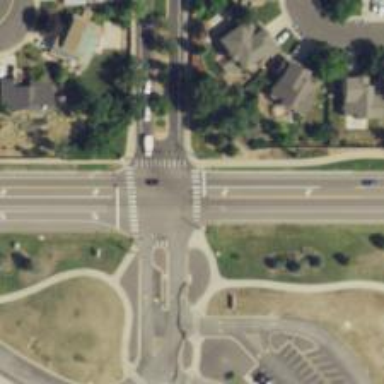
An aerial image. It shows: Marked crossing on footway.